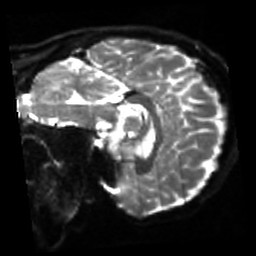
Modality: sbref
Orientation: sagittal
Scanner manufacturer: siemens
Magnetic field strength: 3 T
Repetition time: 4 s
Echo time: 0.0594 s